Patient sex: M
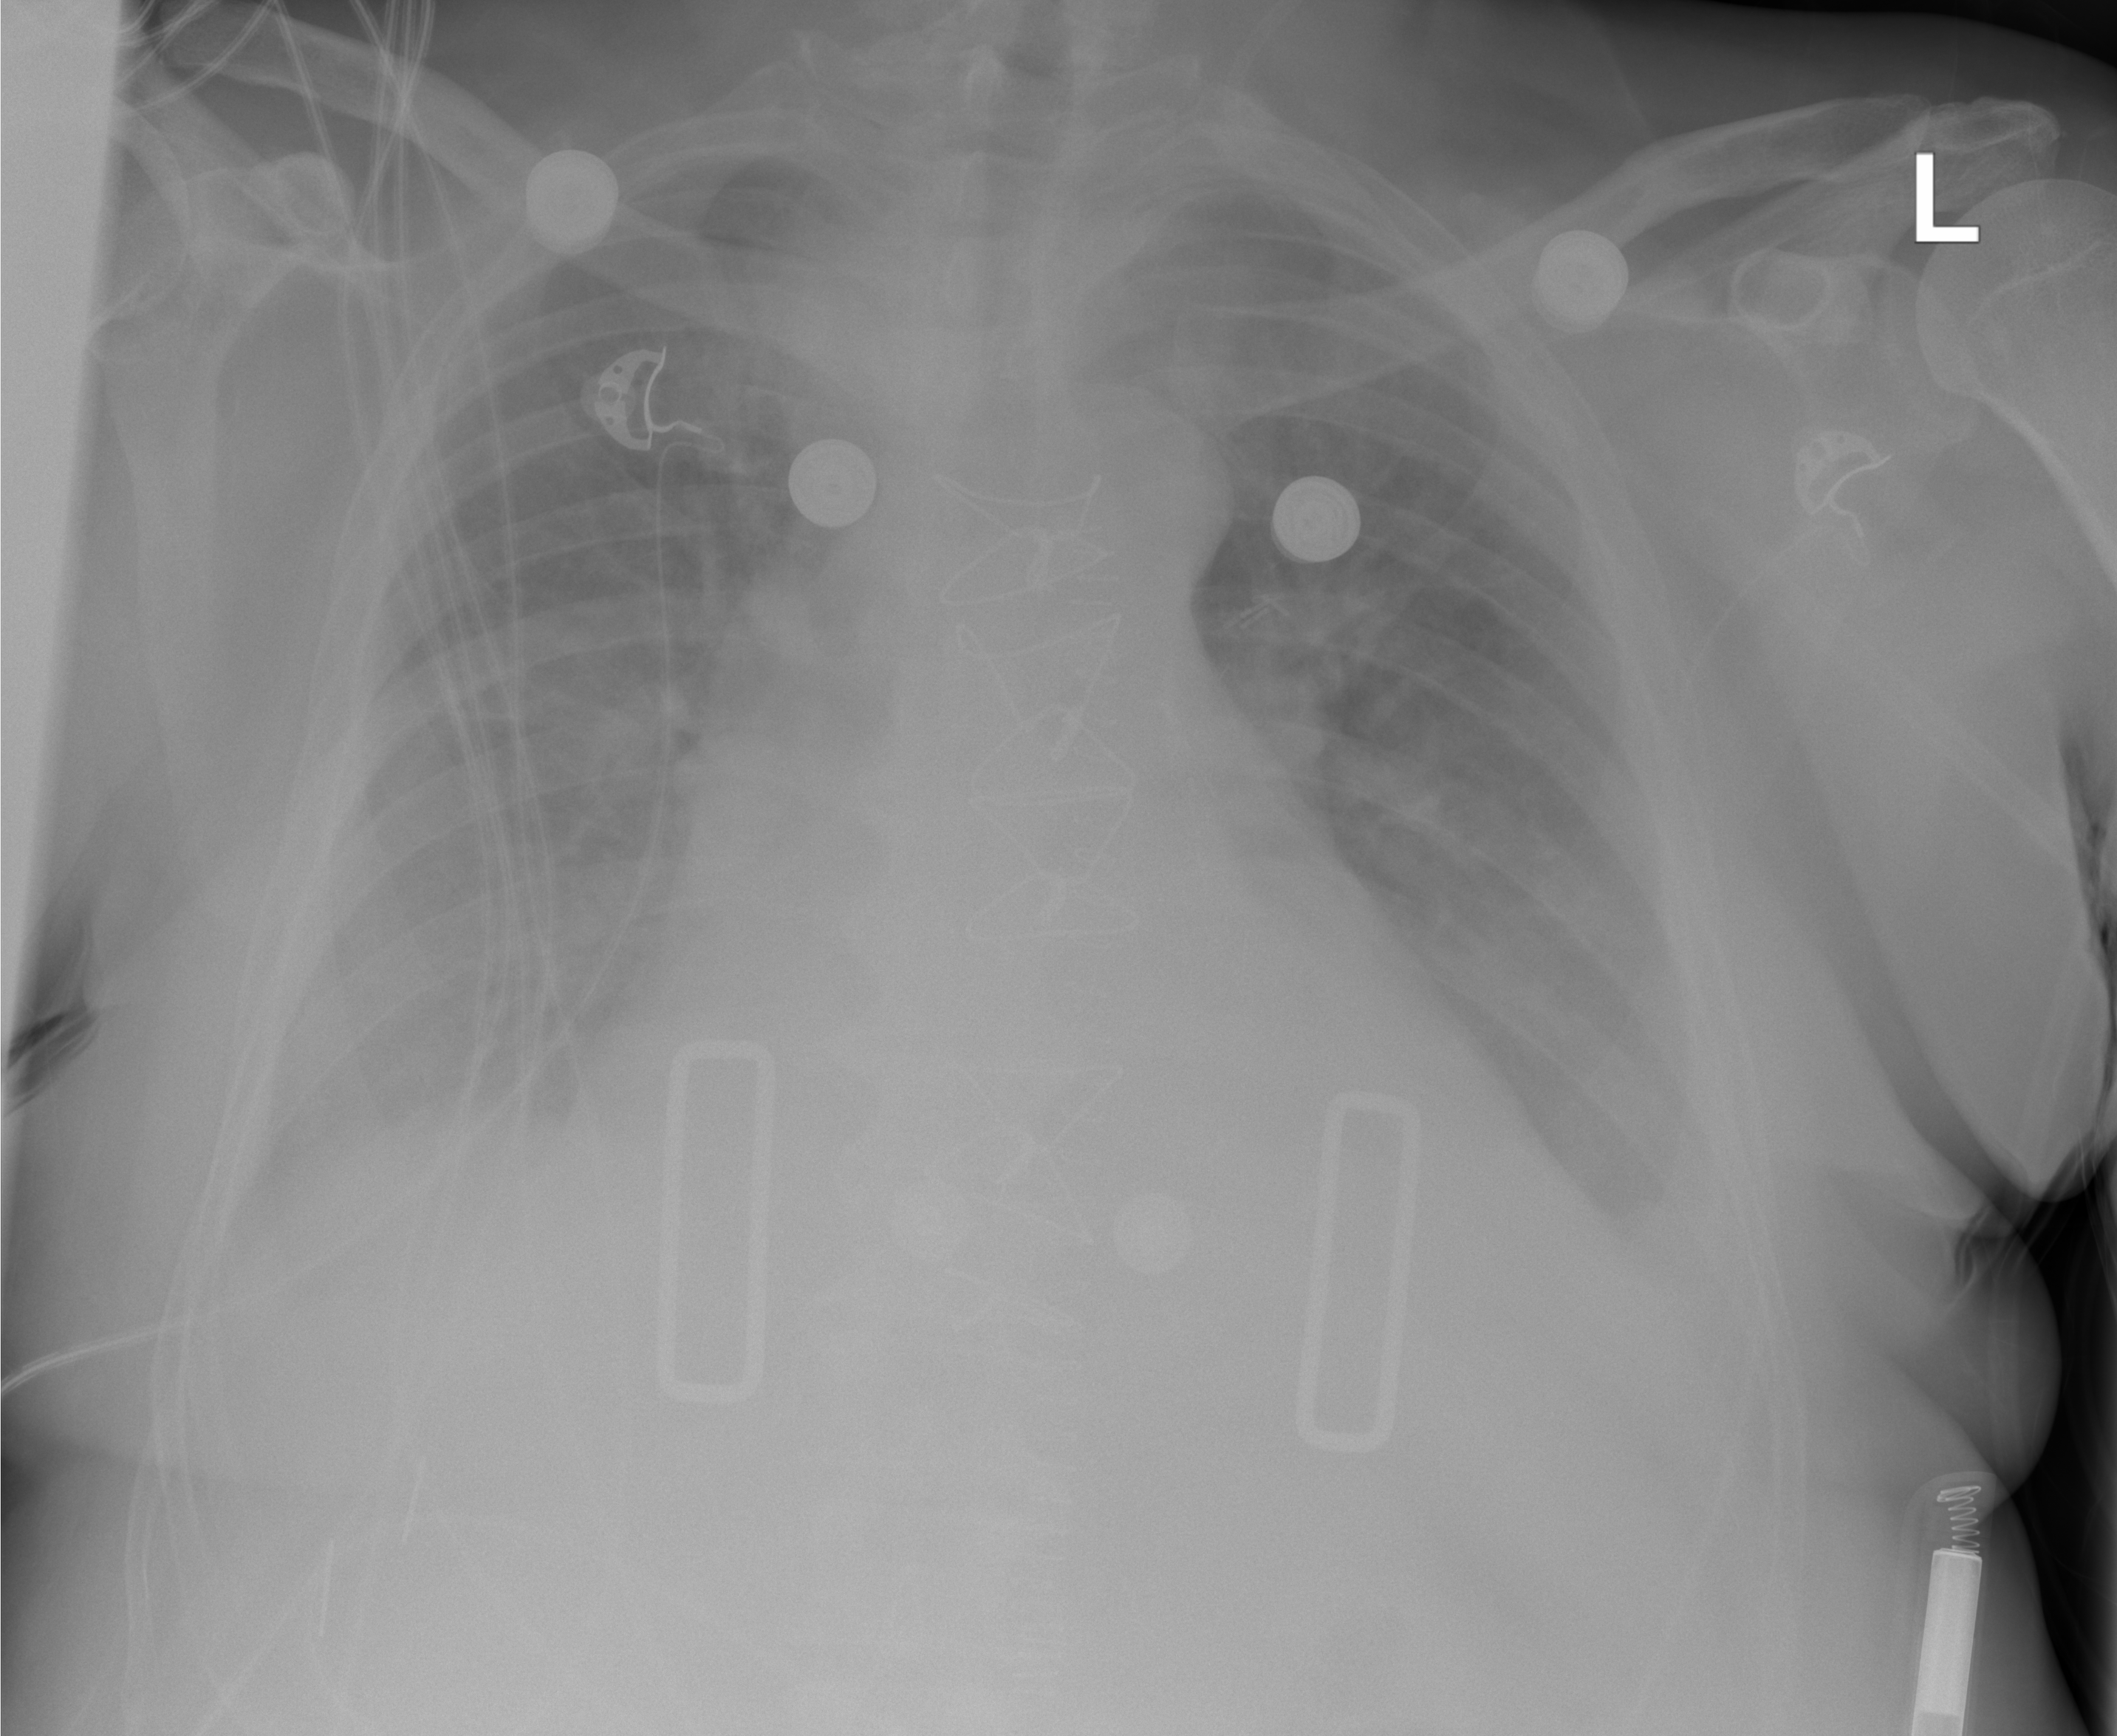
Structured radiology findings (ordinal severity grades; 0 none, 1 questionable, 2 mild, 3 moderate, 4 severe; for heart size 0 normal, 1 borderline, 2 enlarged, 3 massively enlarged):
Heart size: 2
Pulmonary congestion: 2
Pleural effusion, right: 2
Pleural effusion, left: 2
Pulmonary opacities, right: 0
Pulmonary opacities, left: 0
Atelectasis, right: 2
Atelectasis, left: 2